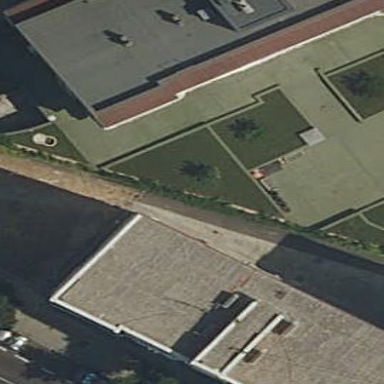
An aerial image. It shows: Garden with kerb barrier.